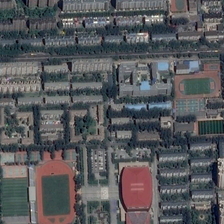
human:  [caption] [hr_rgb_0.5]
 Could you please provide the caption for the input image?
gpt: many buildings and green trees are in a school with three playgrounds .

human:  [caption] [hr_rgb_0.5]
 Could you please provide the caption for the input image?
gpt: many buildings and green trees are in a school with three playgrounds .

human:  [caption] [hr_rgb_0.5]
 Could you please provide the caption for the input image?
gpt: many buildings and green trees are in a school with three playgrounds .

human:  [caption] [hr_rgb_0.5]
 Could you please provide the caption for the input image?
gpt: many buildings and green trees are in a school with three playgrounds .

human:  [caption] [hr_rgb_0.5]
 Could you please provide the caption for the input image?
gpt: many buildings and green trees are in a school with three playgrounds .